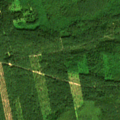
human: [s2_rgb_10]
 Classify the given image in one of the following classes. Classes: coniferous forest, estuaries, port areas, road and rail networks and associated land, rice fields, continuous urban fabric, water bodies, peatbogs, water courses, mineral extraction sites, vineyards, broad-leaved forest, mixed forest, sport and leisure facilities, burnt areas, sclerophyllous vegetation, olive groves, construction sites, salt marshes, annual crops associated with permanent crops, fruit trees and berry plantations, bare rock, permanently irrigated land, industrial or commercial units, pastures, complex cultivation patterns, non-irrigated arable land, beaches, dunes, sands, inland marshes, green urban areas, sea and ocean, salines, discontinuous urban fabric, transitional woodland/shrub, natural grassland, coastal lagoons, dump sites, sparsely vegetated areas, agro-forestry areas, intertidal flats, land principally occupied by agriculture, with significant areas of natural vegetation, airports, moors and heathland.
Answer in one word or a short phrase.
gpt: land principally occupied by agriculture, with significant areas of natural vegetation, broad-leaved forest, coniferous forest, mixed forest